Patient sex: M
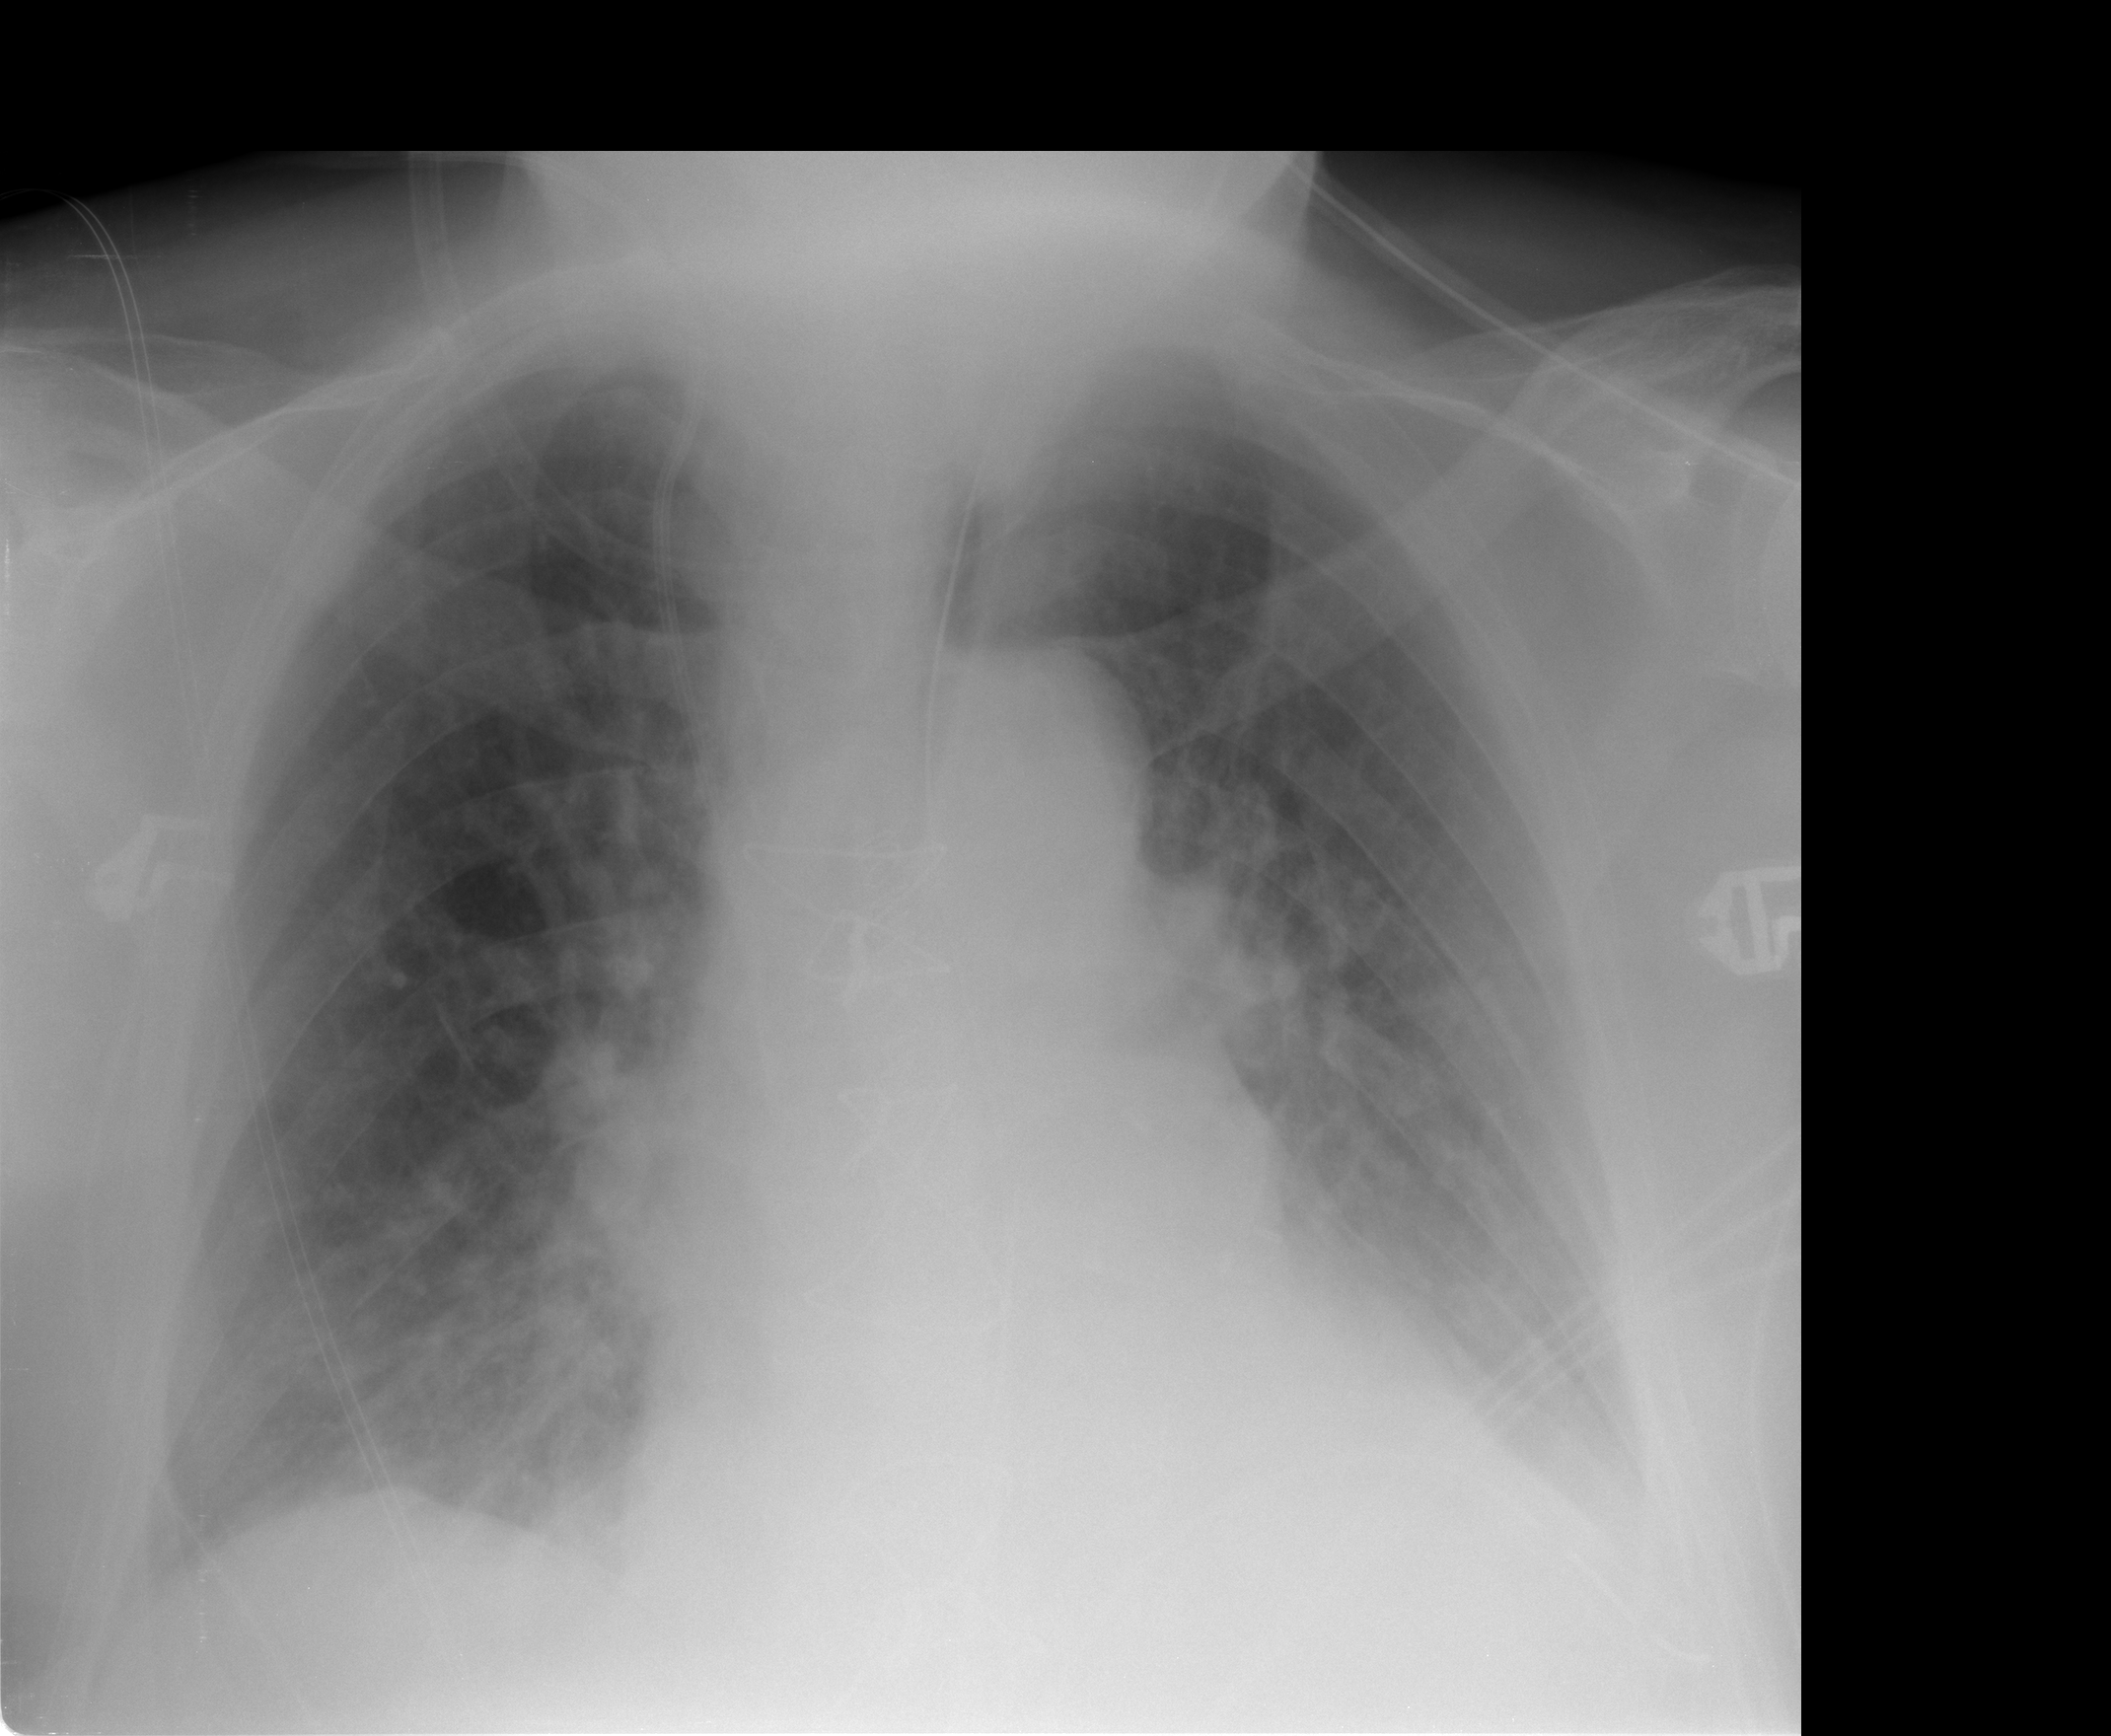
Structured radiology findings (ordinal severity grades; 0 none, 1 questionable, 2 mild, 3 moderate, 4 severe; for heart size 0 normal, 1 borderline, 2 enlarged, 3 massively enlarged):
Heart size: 1
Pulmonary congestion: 2
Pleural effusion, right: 0
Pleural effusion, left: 2
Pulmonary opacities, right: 1
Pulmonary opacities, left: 2
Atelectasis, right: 0
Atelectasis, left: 2